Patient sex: F
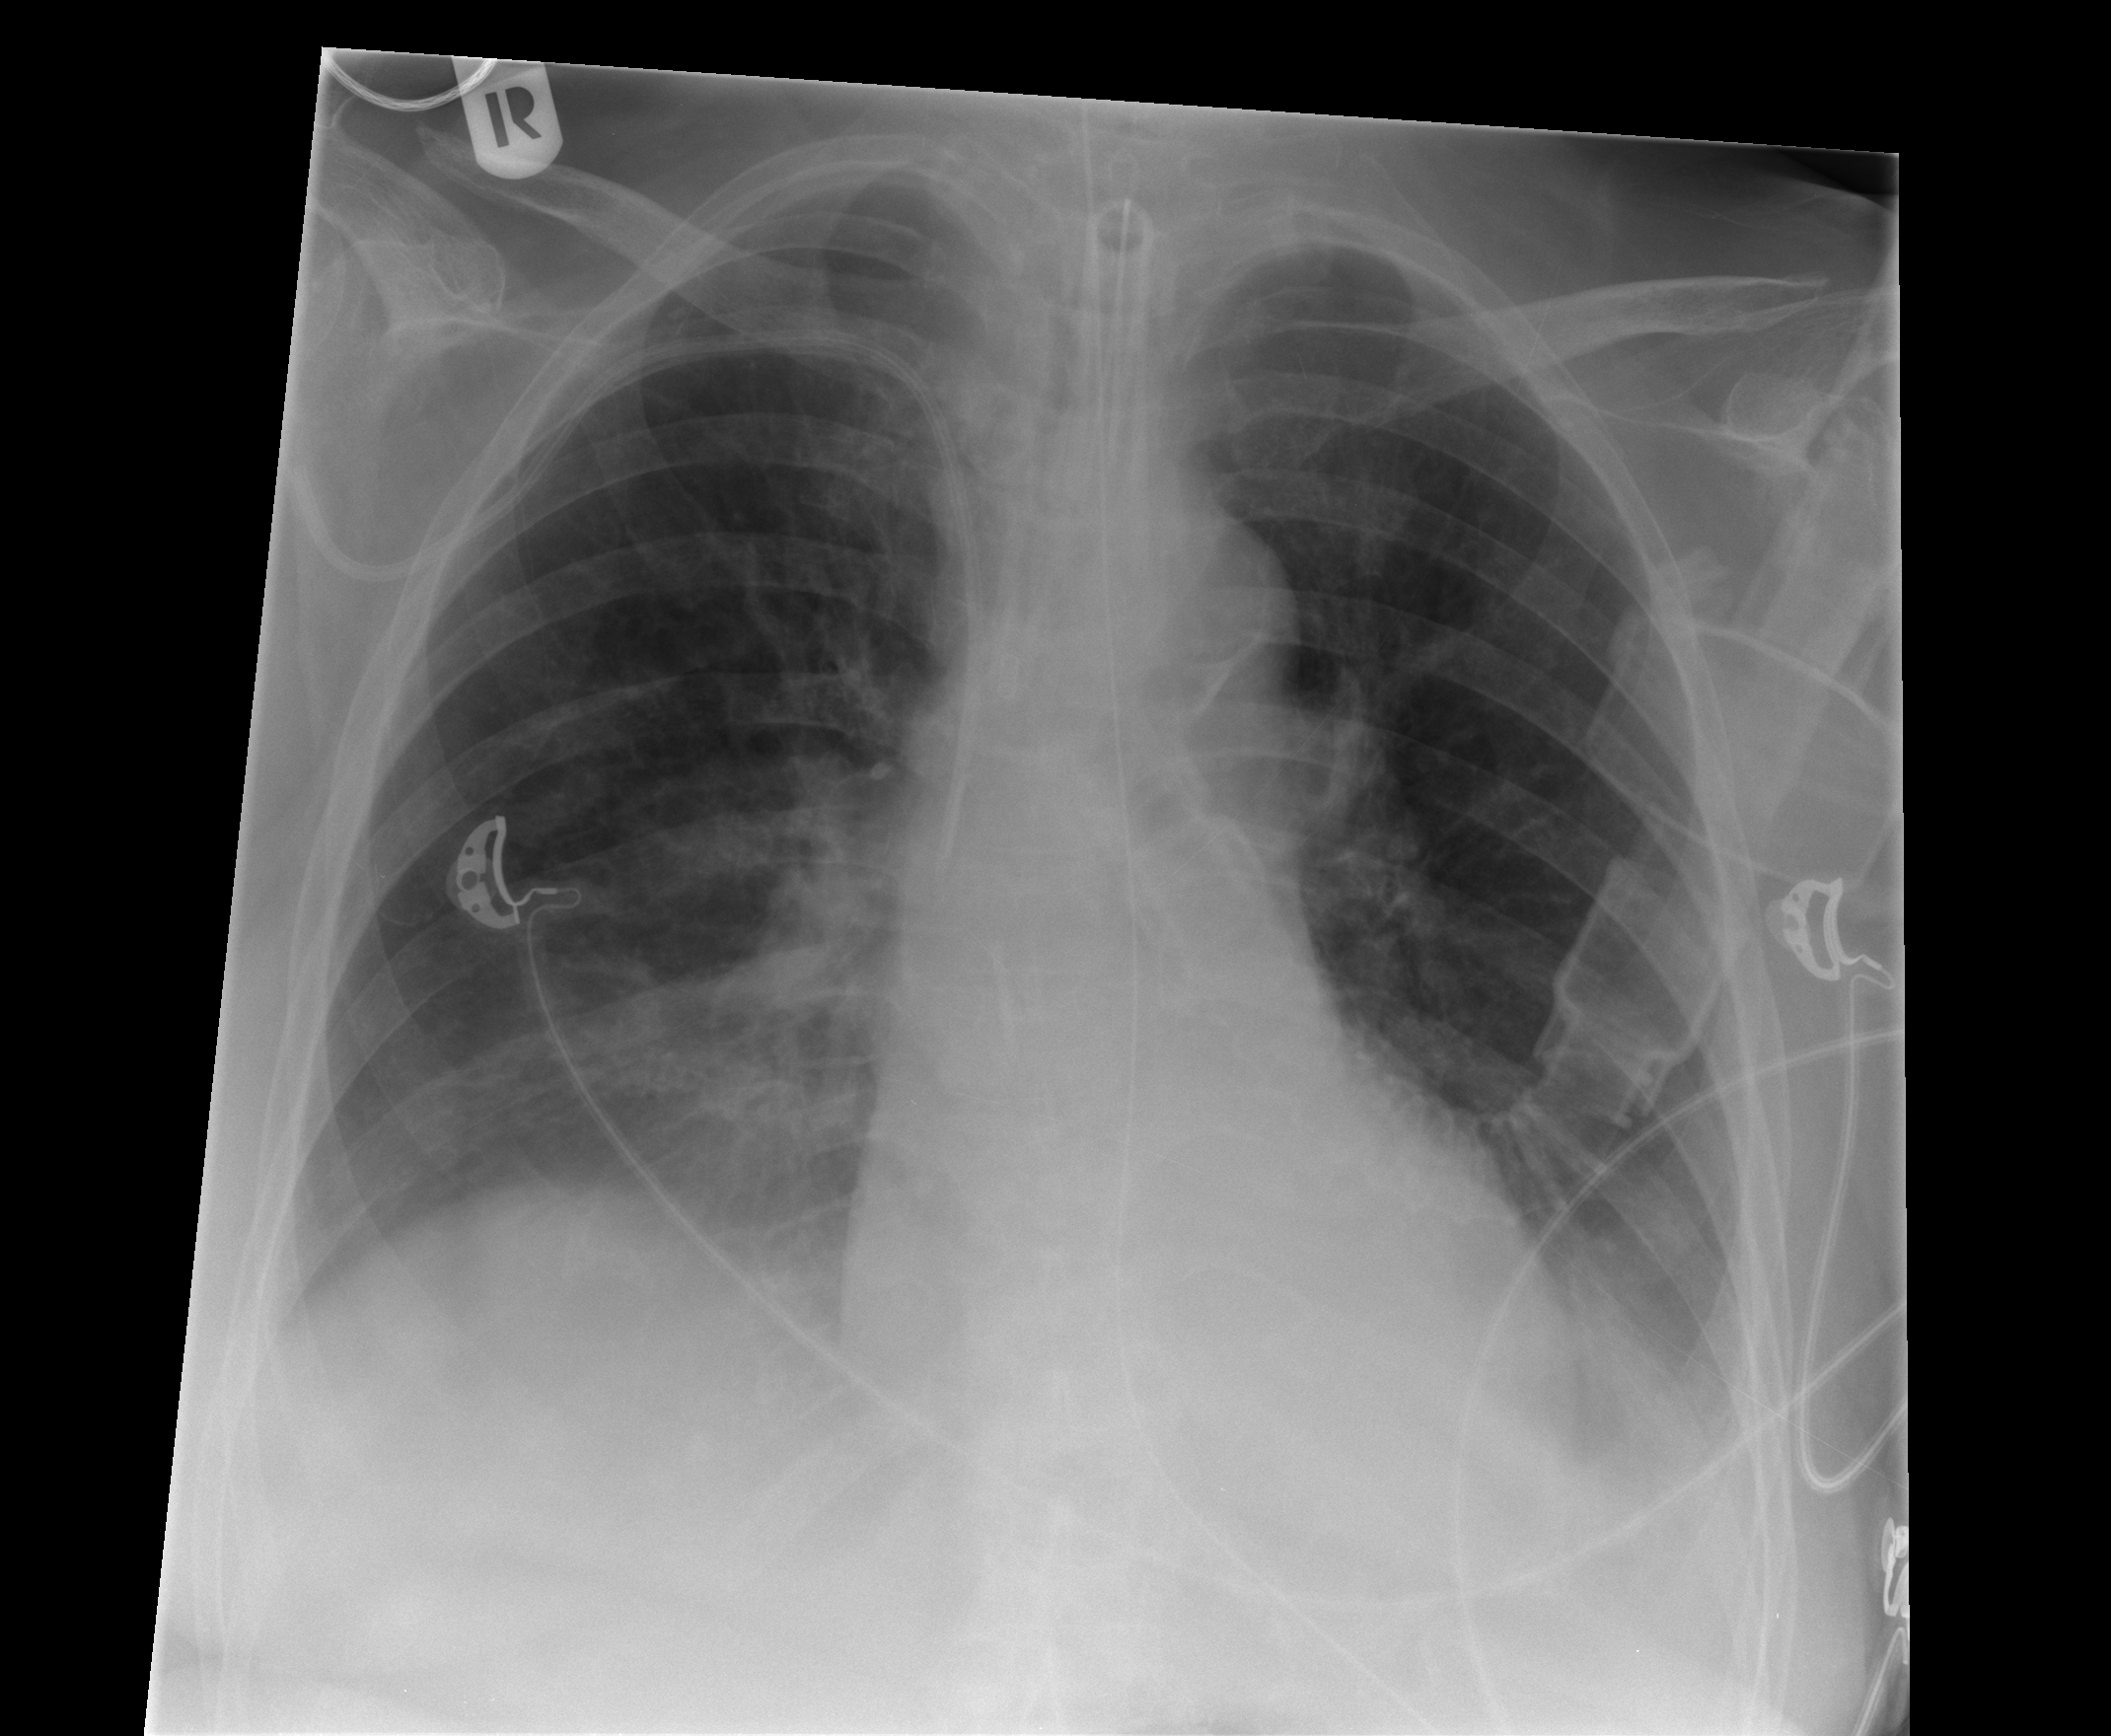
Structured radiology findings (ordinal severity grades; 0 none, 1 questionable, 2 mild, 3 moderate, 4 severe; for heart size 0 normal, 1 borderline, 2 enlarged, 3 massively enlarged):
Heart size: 0
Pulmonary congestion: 0
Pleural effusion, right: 2
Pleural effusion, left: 2
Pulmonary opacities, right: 0
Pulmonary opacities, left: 0
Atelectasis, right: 1
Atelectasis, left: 1